Question: As you can see below this is what Android Studio shows:

However, when I run this app on my phone the List View shows with just a blank image (i.e - a space) above it where the "somewhere over the rainbow" should be.
The List View is working fine. It consists of one image view and 2 text views. (This image view is working if it helps). If any of this is possibly interfering then I will post the code here, but I find that hard to believe.
The one thing that I was unsure of was whether I could use relative view when defining the cells for the list view in the separate xml file. I don't see why not but it's the only thing that I could think of.
Basically Android studio shows everything working but on the phone/emulator it is not the case. Hence, I am finding it very hard to locate the problem.
I'm new to the Android development scene so go easy on me.
The image is .png format and is located in the drawable folder. I also have another .png image in the drawable folder that seems to give no problems. Why is this the case? The original image is clearly not corrupt as it shows up in Android Studio
Had to move image to "mipmap-xxhdpi" folder due to size
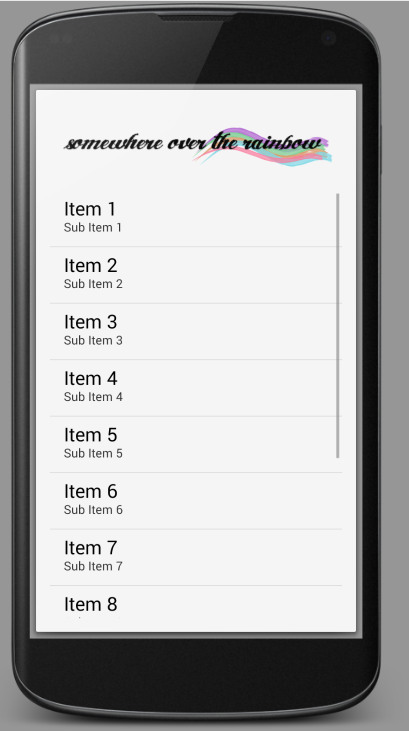
Answer: I found same problem today . So first check height and width of image and based on it put image into different drawable folder. i.e If image size is 1280 x 840 than put image in drawable-xxhdpi folder.